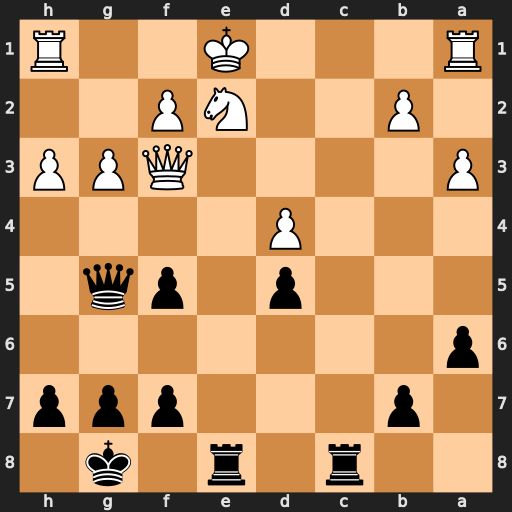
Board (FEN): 2r1r1k1/1p3ppp/p7/3p1pq1/3P4/P4QPP/1P2NP2/R3K2R
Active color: b
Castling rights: KQ
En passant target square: -
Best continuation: Rc1+ Rxc1 Qxc1#